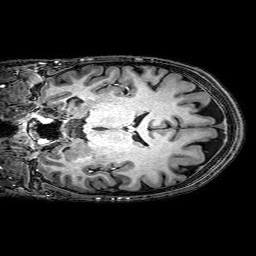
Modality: T1w
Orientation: coronal
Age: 28
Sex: male
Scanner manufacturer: philips
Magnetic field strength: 3 T
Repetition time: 0.009 s
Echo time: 0.00351 s